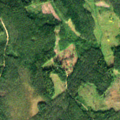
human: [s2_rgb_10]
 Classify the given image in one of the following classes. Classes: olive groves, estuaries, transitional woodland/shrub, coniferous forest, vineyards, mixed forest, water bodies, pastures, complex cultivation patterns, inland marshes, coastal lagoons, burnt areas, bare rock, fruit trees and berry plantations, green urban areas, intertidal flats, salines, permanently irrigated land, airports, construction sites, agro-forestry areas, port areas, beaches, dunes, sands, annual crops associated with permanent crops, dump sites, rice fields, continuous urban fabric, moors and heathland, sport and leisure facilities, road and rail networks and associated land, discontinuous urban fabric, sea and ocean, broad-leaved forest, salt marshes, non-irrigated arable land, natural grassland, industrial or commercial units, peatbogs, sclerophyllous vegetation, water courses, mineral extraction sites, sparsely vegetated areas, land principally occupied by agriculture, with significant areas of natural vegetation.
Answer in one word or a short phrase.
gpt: coniferous forest, transitional woodland/shrub